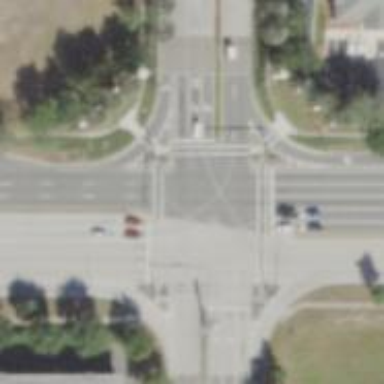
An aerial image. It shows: Uncontrolled road crossing.